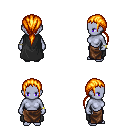
a pixel art fantasy rpg character, female body template, dark elf, purple skin, black cape, robe skirt, light blonde ponytail hairstyle, bracelets, four views (front, back, left, right), 2x2 character sprite sheet, small pixel art, hard edges, no anti-aliasing